Field crop: maize
Growth stage: 2
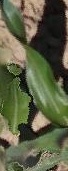
Species: maize